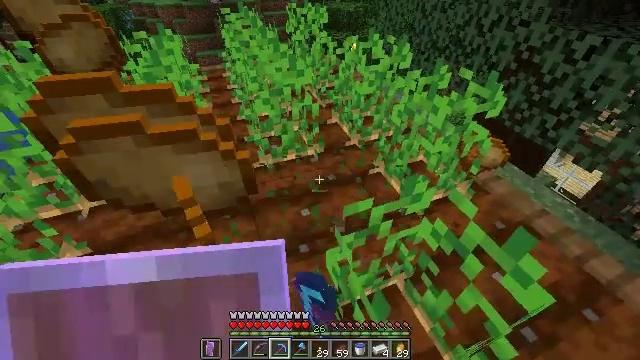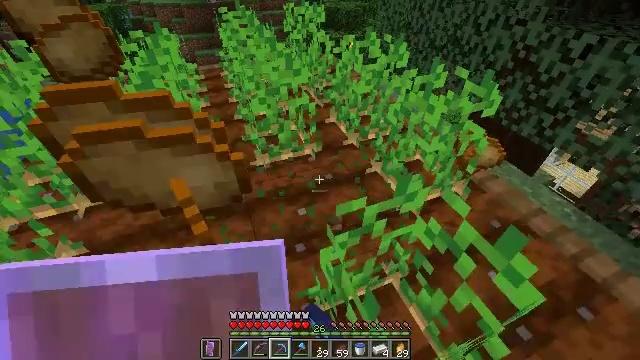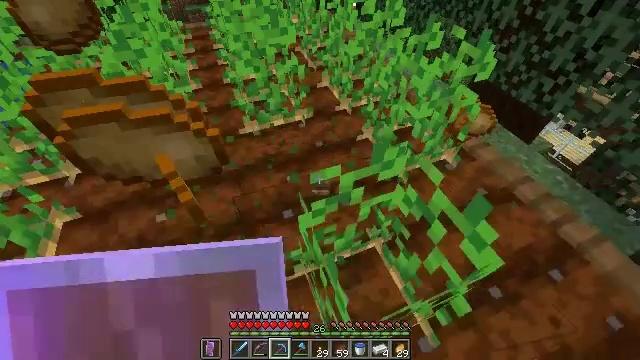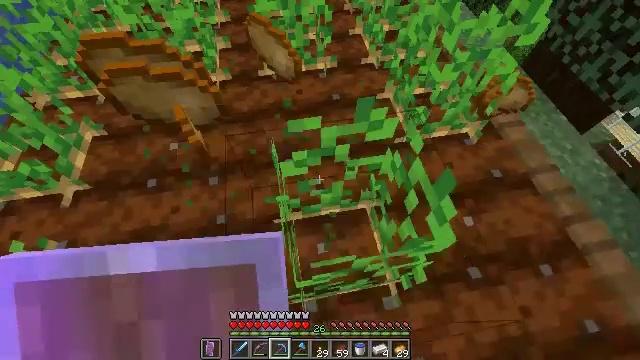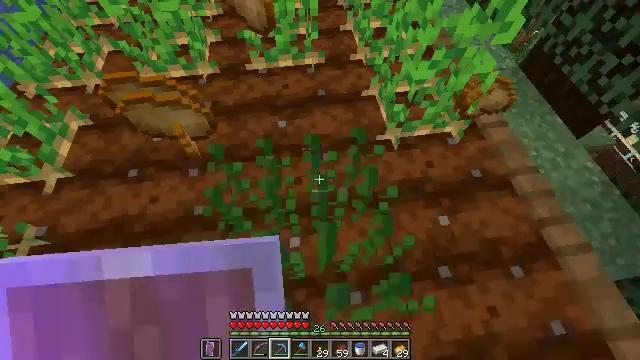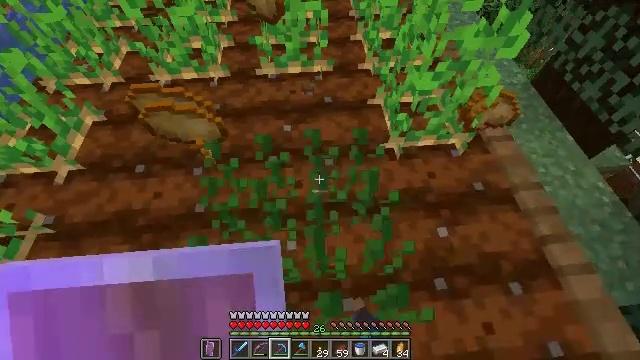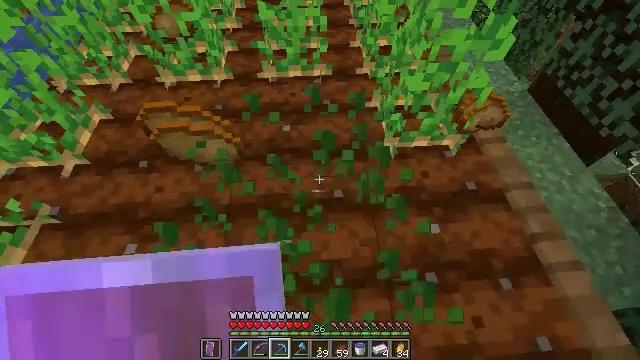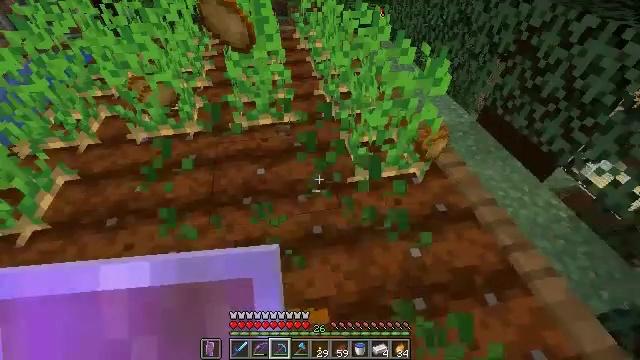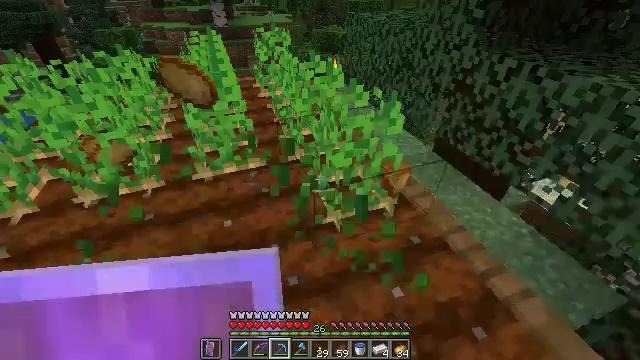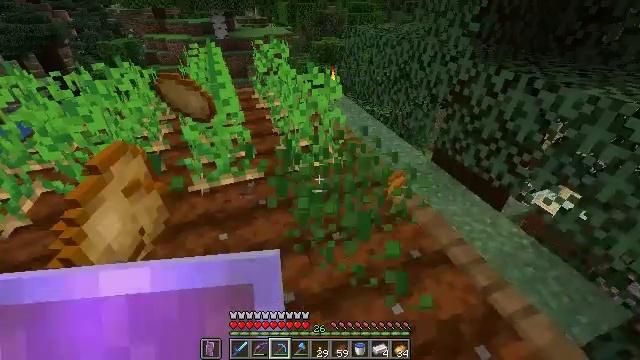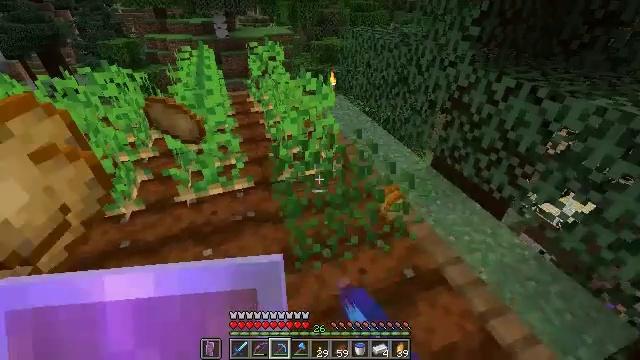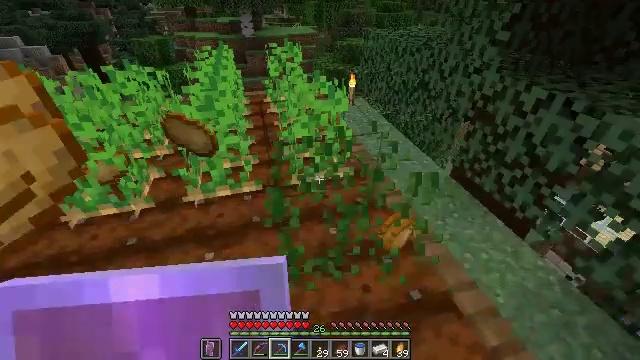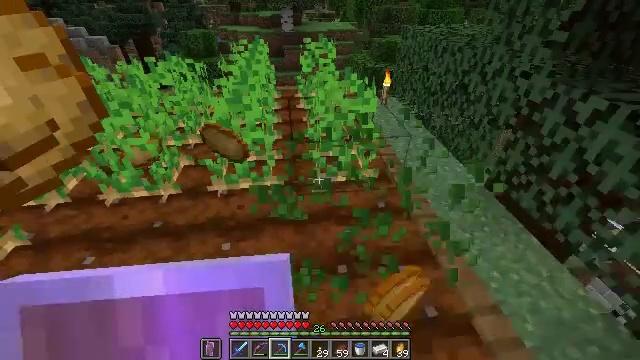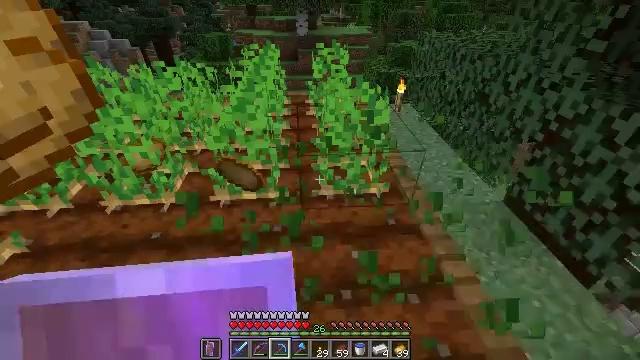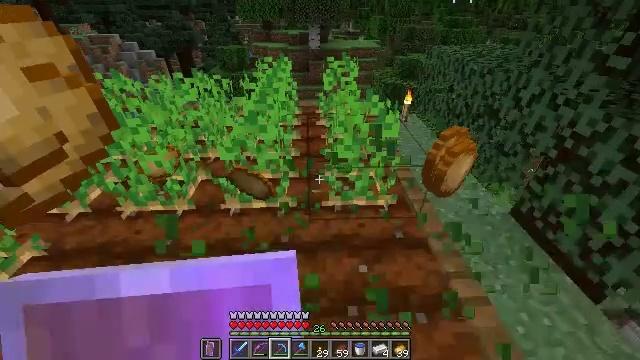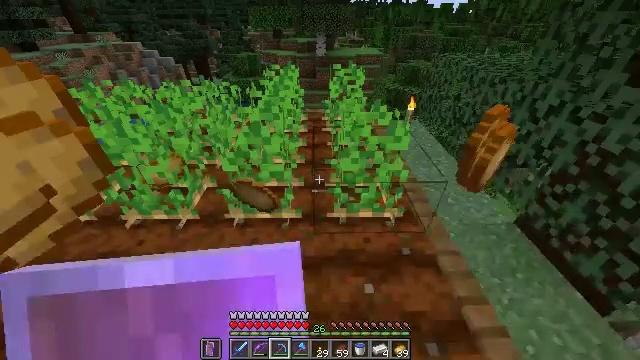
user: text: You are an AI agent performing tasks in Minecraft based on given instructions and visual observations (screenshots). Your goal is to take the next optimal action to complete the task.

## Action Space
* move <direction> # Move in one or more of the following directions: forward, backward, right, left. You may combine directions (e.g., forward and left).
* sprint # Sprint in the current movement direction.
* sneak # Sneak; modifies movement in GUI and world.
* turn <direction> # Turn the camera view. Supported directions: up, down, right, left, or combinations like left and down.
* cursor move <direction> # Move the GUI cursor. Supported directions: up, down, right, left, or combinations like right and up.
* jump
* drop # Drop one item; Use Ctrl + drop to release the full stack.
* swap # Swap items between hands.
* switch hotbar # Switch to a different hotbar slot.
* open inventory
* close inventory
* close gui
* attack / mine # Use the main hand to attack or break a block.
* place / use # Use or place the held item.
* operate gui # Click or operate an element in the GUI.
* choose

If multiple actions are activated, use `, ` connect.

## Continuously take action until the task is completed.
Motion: motion action
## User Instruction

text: Mine potatoes from the farmland.
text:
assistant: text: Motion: move right
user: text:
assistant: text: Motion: move right, turn down
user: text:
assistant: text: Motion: move right, turn left and down
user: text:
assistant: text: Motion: turn left, attack / mine
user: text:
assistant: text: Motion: move back, turn left and up, attack / mine
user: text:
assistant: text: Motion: turn left and up
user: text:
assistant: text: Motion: turn right and up
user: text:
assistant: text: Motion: move forward, turn right and up
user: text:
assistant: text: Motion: move forward and move right, turn up, attack / mine
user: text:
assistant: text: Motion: move forward and move right, attack / mine
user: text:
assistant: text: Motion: turn left
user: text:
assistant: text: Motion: turn left
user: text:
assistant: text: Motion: move forward, turn left
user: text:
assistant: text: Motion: move forward, turn left
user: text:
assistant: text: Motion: move forward, turn left
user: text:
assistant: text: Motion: move forward, turn left and down
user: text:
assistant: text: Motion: turn right
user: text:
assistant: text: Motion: turn right and down
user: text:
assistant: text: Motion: turn right and down, attack / mine
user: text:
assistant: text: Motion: attack / mine
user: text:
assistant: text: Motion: turn left
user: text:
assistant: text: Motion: turn left
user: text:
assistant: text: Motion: turn left
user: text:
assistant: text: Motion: turn left and down
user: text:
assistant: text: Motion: turn left and down
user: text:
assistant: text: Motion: no_op
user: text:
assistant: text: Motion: attack / mine
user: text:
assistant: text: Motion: attack / mine
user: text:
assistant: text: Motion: turn left and up
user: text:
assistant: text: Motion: move left, turn left and up